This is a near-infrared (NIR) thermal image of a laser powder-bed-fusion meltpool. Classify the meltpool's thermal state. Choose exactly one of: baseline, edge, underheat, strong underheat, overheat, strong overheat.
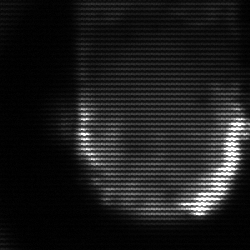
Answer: baseline